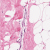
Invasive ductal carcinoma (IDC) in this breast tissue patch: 0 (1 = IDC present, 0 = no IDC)